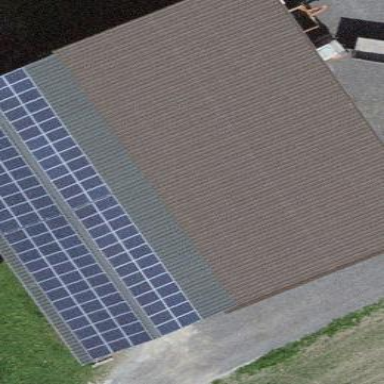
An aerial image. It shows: Solar power generator using photovoltaic panels.